Interaction volume radius: 10 \u00c5
Interaction volume height: 35 \u00c5
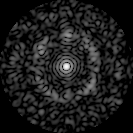
Disorder parameter: 0.808